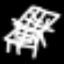
Label: chair